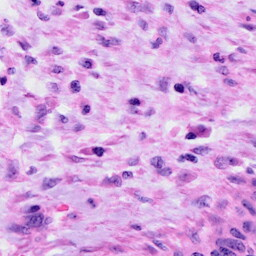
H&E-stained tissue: Cervix